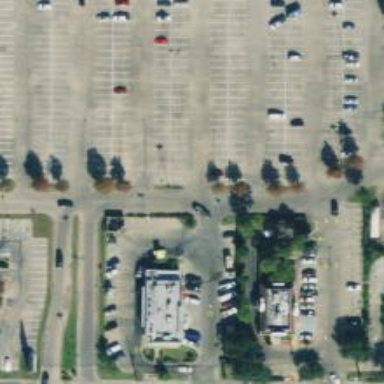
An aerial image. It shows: Parking space is available.